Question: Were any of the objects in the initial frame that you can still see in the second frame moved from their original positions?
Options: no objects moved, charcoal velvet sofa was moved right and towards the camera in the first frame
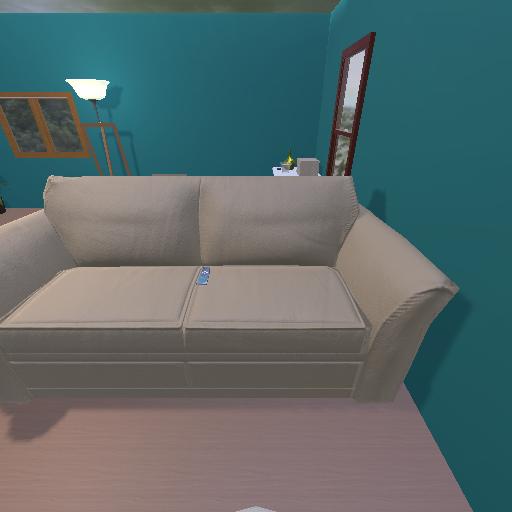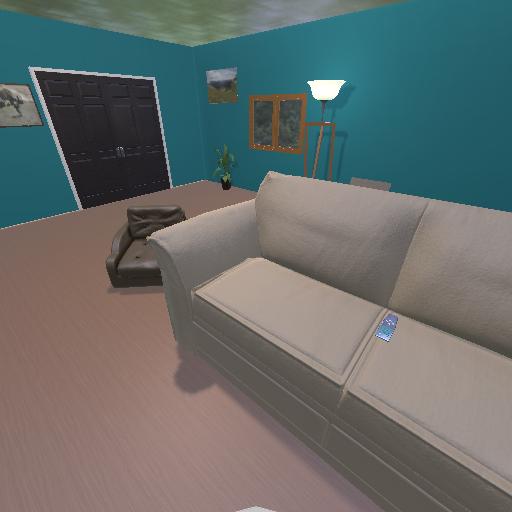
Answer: no objects moved